Question: I have produced the following graph:

Now i have the problem is that the names in the grey area above and on the left, are making the graph confusing so i need to remove them. is there a easy way to do this? like ylab() or xlab().
the data I'm using looks like this:
'''
structure(list(Mash_pear = c(0.328239947270445, 0.752207607551684,
0.812118104861163, 0.640824971449627, 0.615568052052443, 0.546635339103089,
0.557460706464288, 0.650480192893698, 0.418044504894929, 0.52962586938499,
0.727805116980878, 0.457751406173336, 0.429785015765779, 0.395830424689082,
0.442222743260579, 0.296983456365718, 0.80883682959008, 0.81208596690244,
0.710216015384062, 0.773625942359682), tRap_pear = c(0.0350096175177328,
0.234255507711743, 0.23714999195134, 0.185536020521134, 0.191585098617356,
0.201402054387186, 0.220911538536031, 0.216072802572045, 0.132247101763063,
0.172753098431029, 0.280795579672784, 0.188134155907737, 0.217454200485912,
0.0696965676717436, 0.233870791415384, 0.0544299934337156, 0.226678897883402,
0.128806853122092, 0.117478493999246, 0.161184511733104), Beeml_pear = c(0.179209909971615,
0.79129167285928, 0.856908302056589, 0.729078080521886, 0.709346164378725,
0.669599784720647, 0.585348196746785, 0.639355942917055, 0.544909349368496,
0.794652394149651, 0.863422091668162, 0.595508977637756, 0.533923256060852,
0.843786110234149, 0.402095177866003, 0.293984533306754, 0.867067527220569,
0.883565060756018, 0.727331622602897, 0.860485005688852), Mash_pear50 = c(0.192474082559755,
0.679726904159742, 0.778564545349054, 0.573745352397321, 0.56633658385284,
0.472559997318901, 0.462635414367878, 0.562128414492567, 0.354624921832056,
0.64532681437697, 0.699503386816393, 0.384318378224603, 0.366299448984722,
0.46938310547208, 0.282831366512569, 0.227004236832775, 0.754840213343737,
0.763285417222461, 0.638421127411269, 0.719475286983103)), .Names = c("Mash_pear",
"tRap_pear", "Beeml_pear", "Mash_pear50"), row.names = c("Aft1",
"Alx3_3418.2", "Alx4_1744.1", "Arid3a_3875.1_v1_primary", "Arid3a_3875.1_v2_primary",
"Arid3a_3875.2_v1_primary", "Arid3a_3875.2_v2_primary", "Arid5a_3770.2_v1_primary",
"Arid5a_3770.2_v2_primary", "Aro80", "Arx_1738.2", "Ascl2_2654.2_v1_primary",
"Ascl2_2654.2_v2_primary", "Asg1", "Atf1_3026.3_v1_primary",
"Atf1_3026.3_v2_primary", "Bapx1_2343.1", "Barhl1_2590.2", "Barhl2_3868.1",
"Barx1_2877.1"), class = "data.frame")
'''
and the function i use for plotting:
'''
plotAll<-function(data,size=2, alpha=0.4){
combs <- expand.grid(names(data), names(data))
out <- do.call(rbind, apply(combs, 1, function(x) {
tt <- data[, x]; names(tt) <- c("V1", "V2")
tt <- cbind(tt, id1 = x[1], id2 = x[2])
}))
library(plyr)
df.text=ddply(out[out$id1==out$id2,],.(id1,id2),summarise,
pos=max(V1)-(max(V1)-min(V1))/2)
out[out$id1==out$id2,c("V1","V2")]<-NA
out$labels <- rownames(out)
out$labels<-sapply(out$labels, function(x){
strsplit(x, "_")[[1]][1]
})
fam<-read.table('input/genomic_info_subset.tsv', sep=' ')
idx<-match(out$labels,fam$V1)
newcol<-fam$V4[idx]
newcol<-as.character(newcol)
out$fam<-newcol
ggplot(data = out, aes(x = V2, y = V1)) +
geom_text(data = out[!is.na(out$V1),], aes(label = labels), size=size, alpha=alpha) +
facet_grid(id1 ~ id2,scales="fixed")+
geom_text(data=df.text,aes(pos,pos,label=id1)) + geom_abline( slope=1 ) +
ggtitle("Corralation between measured & calculated affinities") +
ylab("") + xlab("") + theme(panel.grid.minor.x=element_blank(), panel.grid.major.x=element_blank())
#return(out)
}
'''
Maybe its with 'facet_grid()' but cant figure out what to change for the result i want.
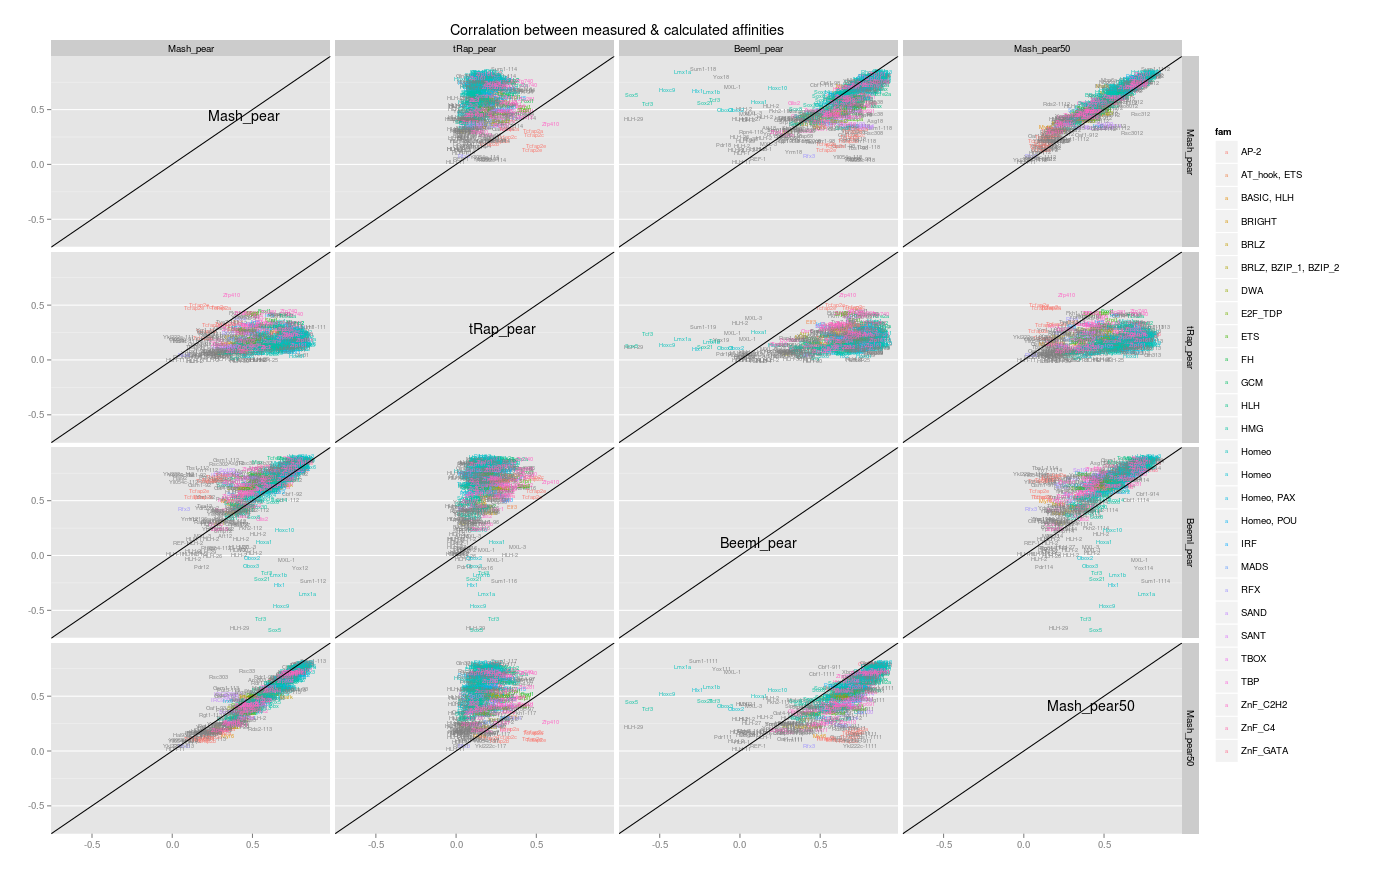
Answer: To remove texts from facet strip set 'strip.text=' to 'element_blank()' with 'theme()'.
'''
+theme(strip.text=element_blank())
'''
To remove also grey area under the text set also 'strip.background=' to 'element_blank()'.
'''
+theme(strip.text=element_blank(),
strip.background=element_blank())
'''